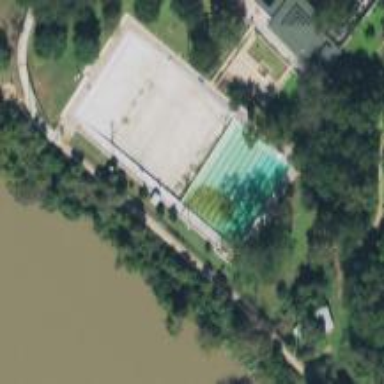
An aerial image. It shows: Swimming pool within leisure land area designed for swimming activities.